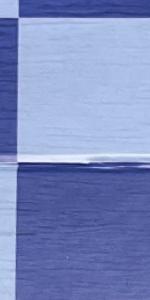
Label: Empty